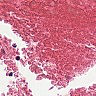
Metastatic tissue present: no